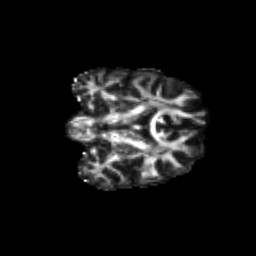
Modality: FA
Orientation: coronal
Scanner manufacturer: siemens
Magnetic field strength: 3 T
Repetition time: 9.2 s
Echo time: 0.084 s